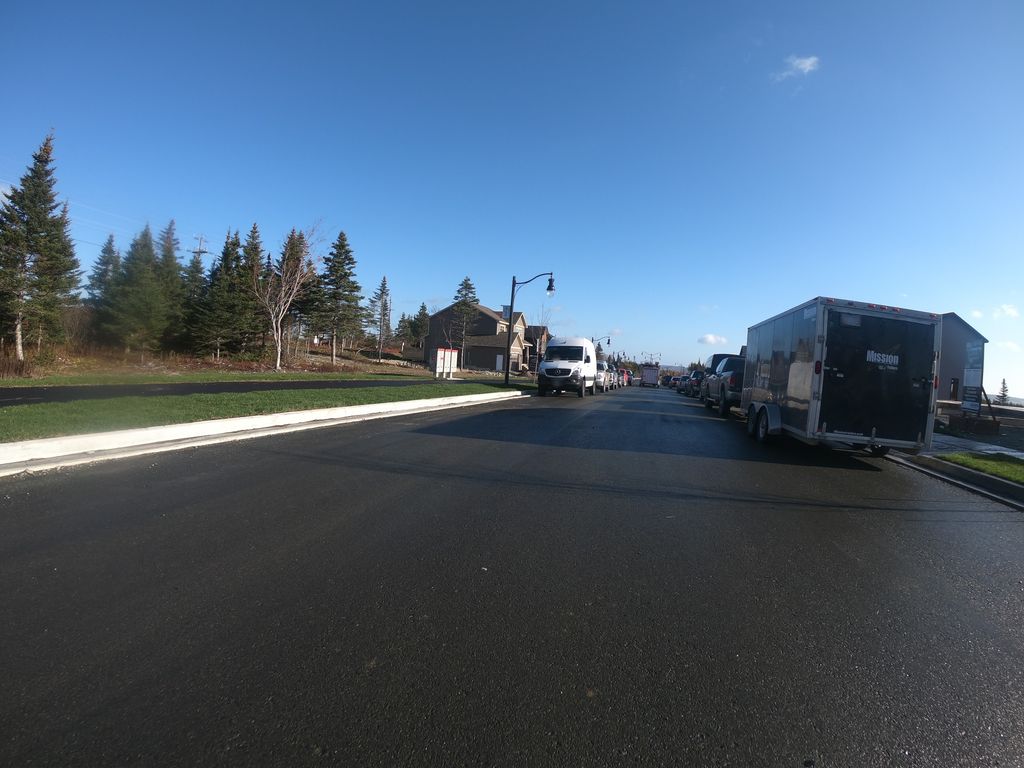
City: st_johns